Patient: sex F, age 60
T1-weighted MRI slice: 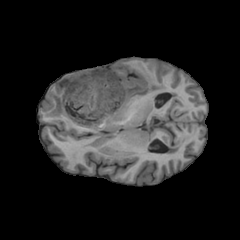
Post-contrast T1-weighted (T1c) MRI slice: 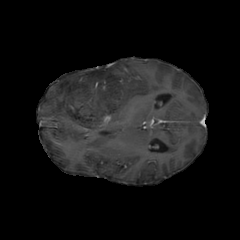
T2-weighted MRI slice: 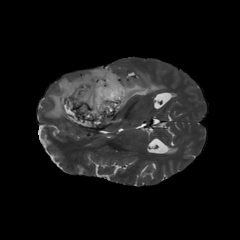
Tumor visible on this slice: yes
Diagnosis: Astrocytoma, IDH-mutant
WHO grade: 3